Question: I'm trying to create a list of minimum values from four columns of values. Below is the statement I have used.
'''
min ([!Depth!, !Depth_1!, !Depth_12!, !Depth_1_13!])
'''
The problem I'm having is that some of the fields under these columns contain zeros. I need it to return the next lowest value from the columns that is greater than zero.
I have an attribute table for a shapefile from an ArcGIS document. It has 10 columns. ID, Shape, Buffer ID (x4), Depth (x4).
I need to add an additional column to this data which represents the minimum number from the 4 depth columns. Many of the cells in this column are equal to zero. I need the new column to take the minimum value from the four depth columns but ignore the zero values and take the next lowest value.
A screen shot of what I am working from:

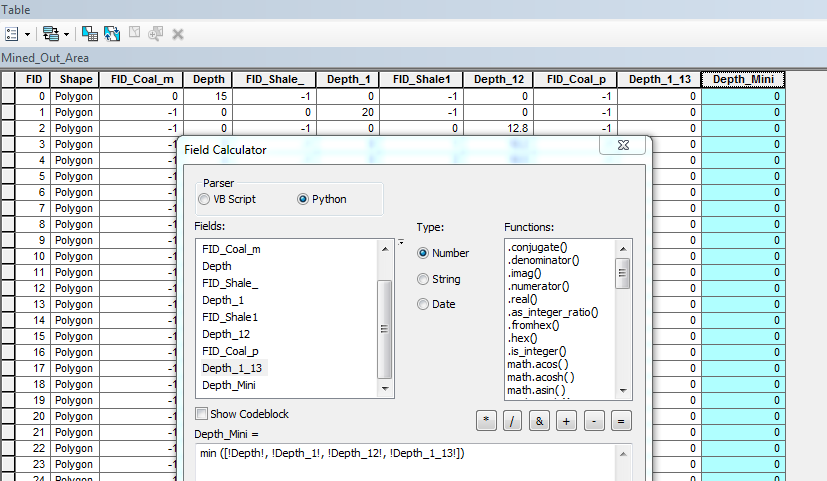
Answer: Create a function that does it for you. I added a pic so you can follow the steps. Just change the input names to your column names.
'''
def my_min(d1,d2,d3,d4):
lst = [d1,d2,d3,d4]
return min([x for x in lst if x !=0])
'''